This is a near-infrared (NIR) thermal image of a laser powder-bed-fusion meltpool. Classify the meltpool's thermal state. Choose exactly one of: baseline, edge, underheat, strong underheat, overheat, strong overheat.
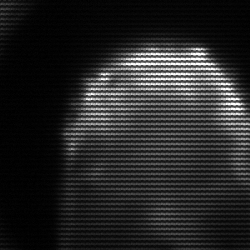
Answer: edge